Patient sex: M
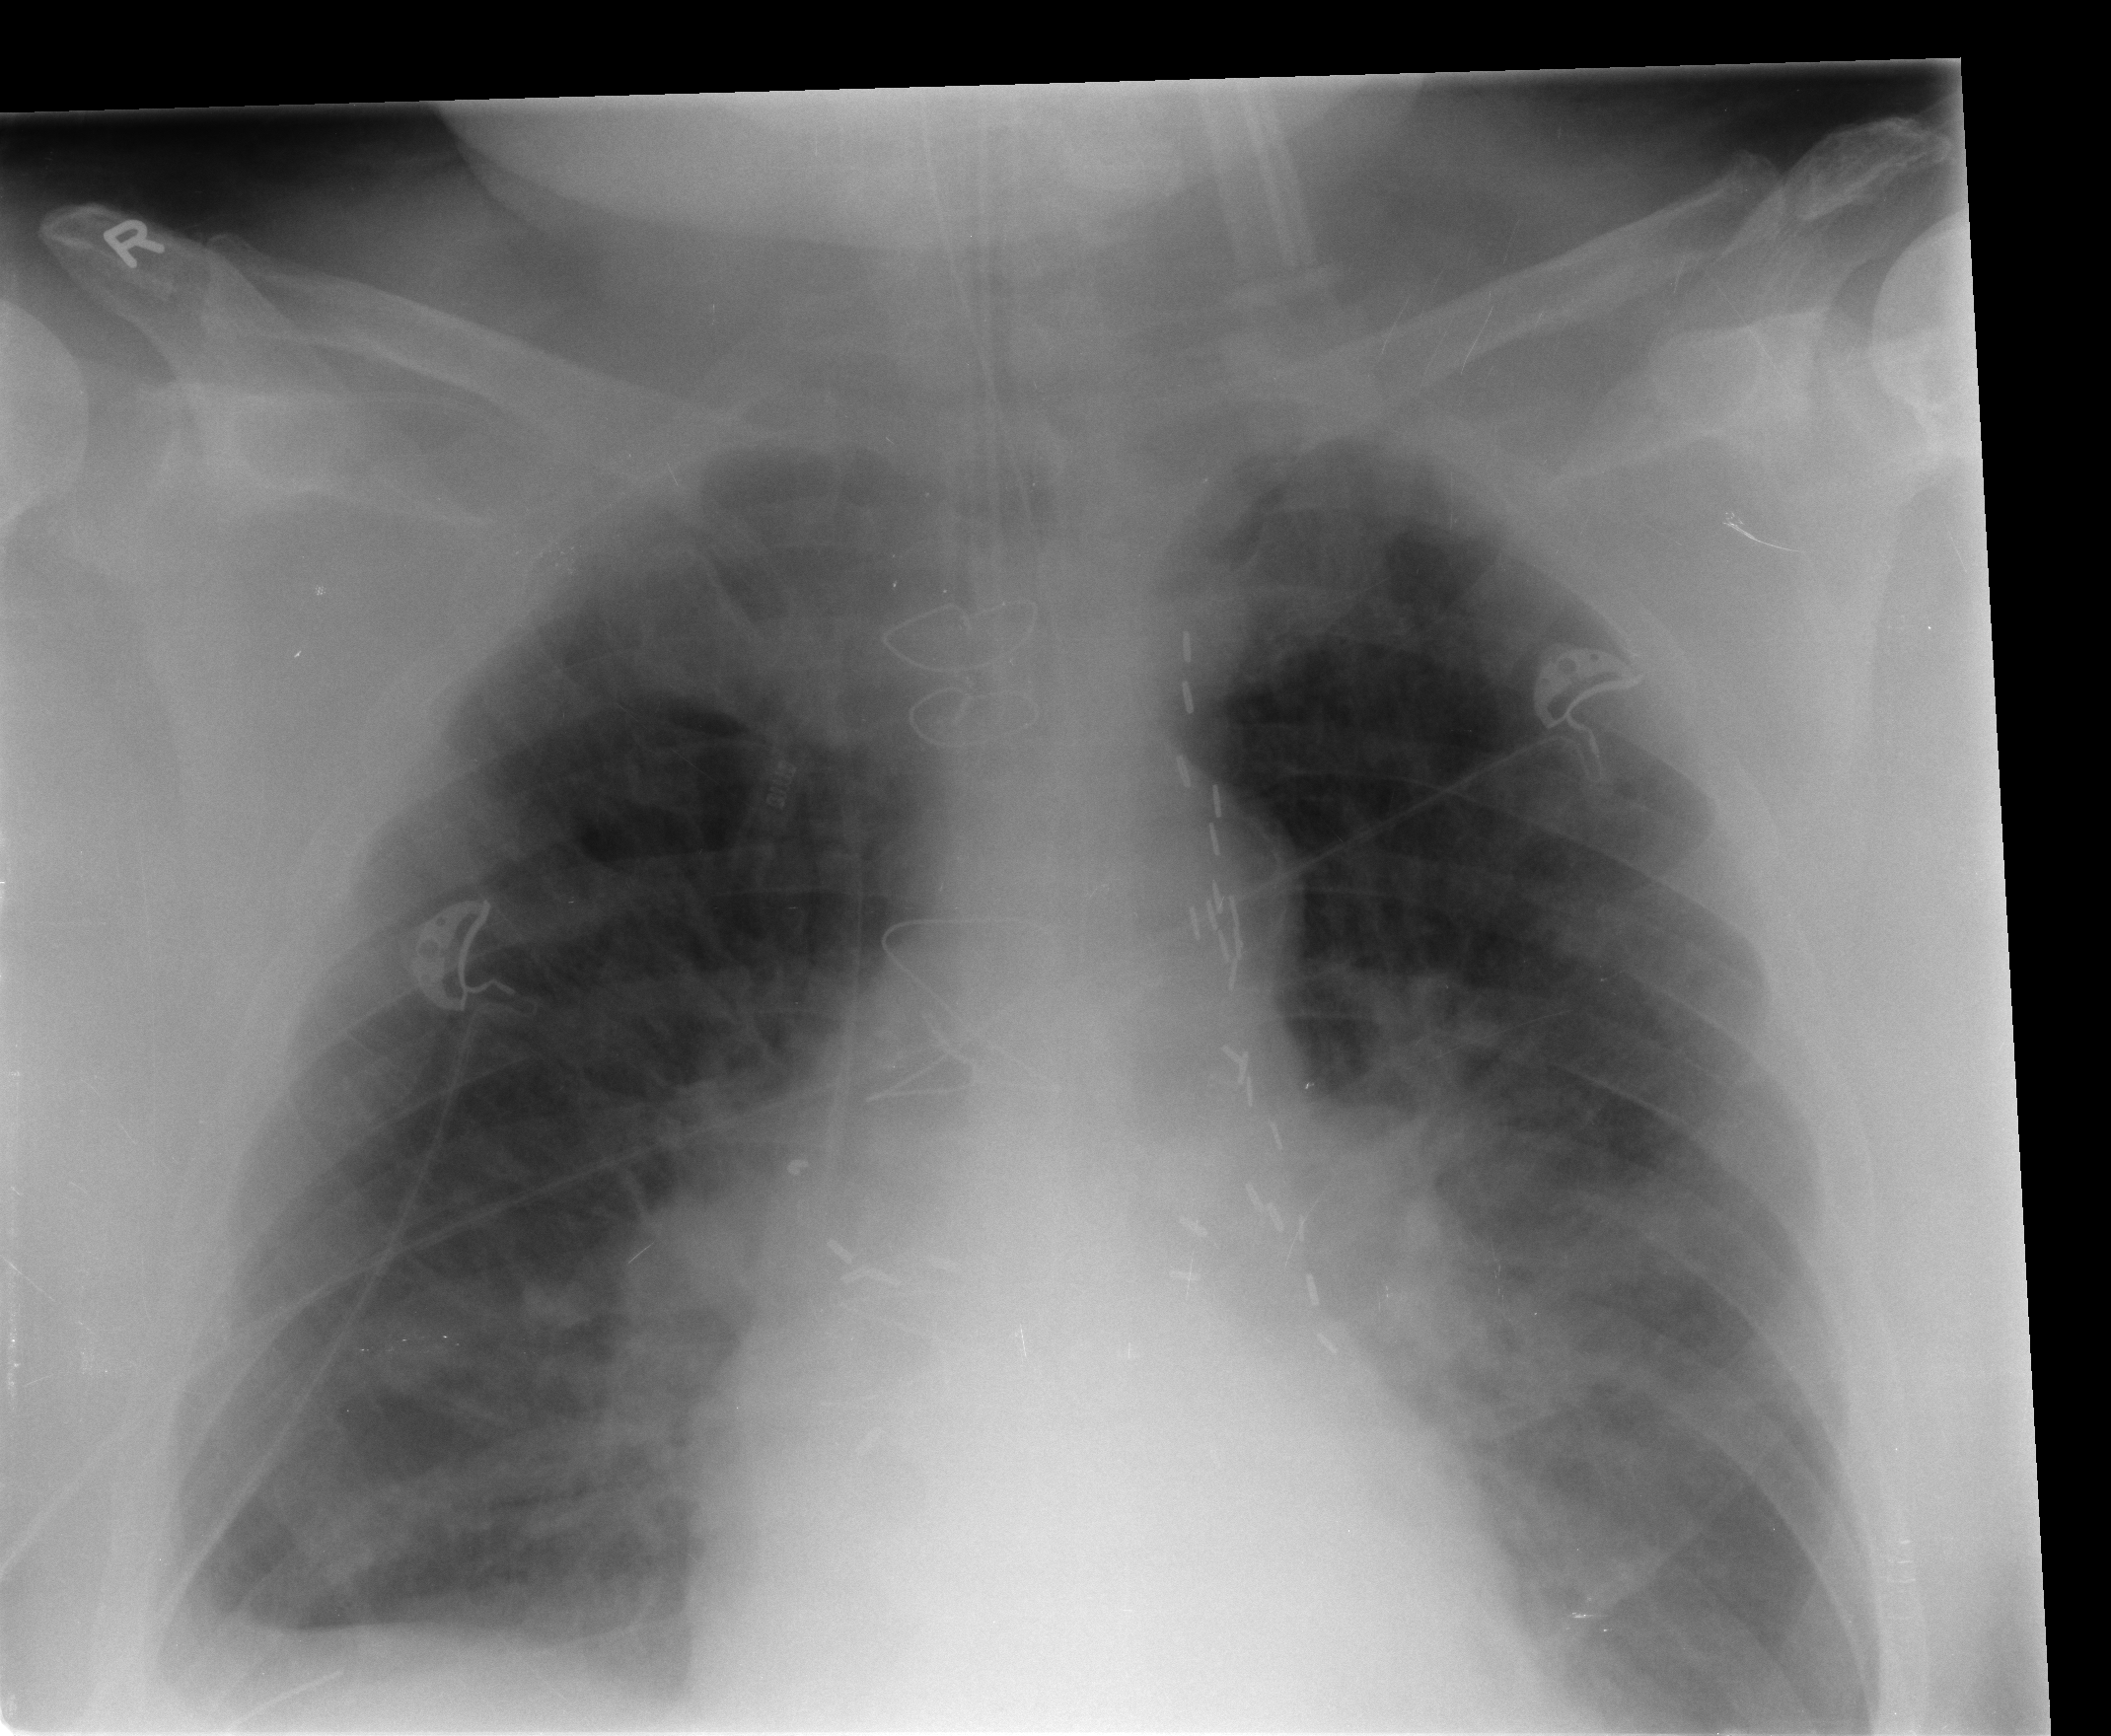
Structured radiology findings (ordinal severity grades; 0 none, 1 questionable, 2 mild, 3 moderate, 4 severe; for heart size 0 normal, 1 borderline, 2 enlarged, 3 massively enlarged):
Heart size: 2
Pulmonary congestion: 2
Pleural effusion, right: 2
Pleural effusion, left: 2
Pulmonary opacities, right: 2
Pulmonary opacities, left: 2
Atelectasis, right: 2
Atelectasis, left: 2